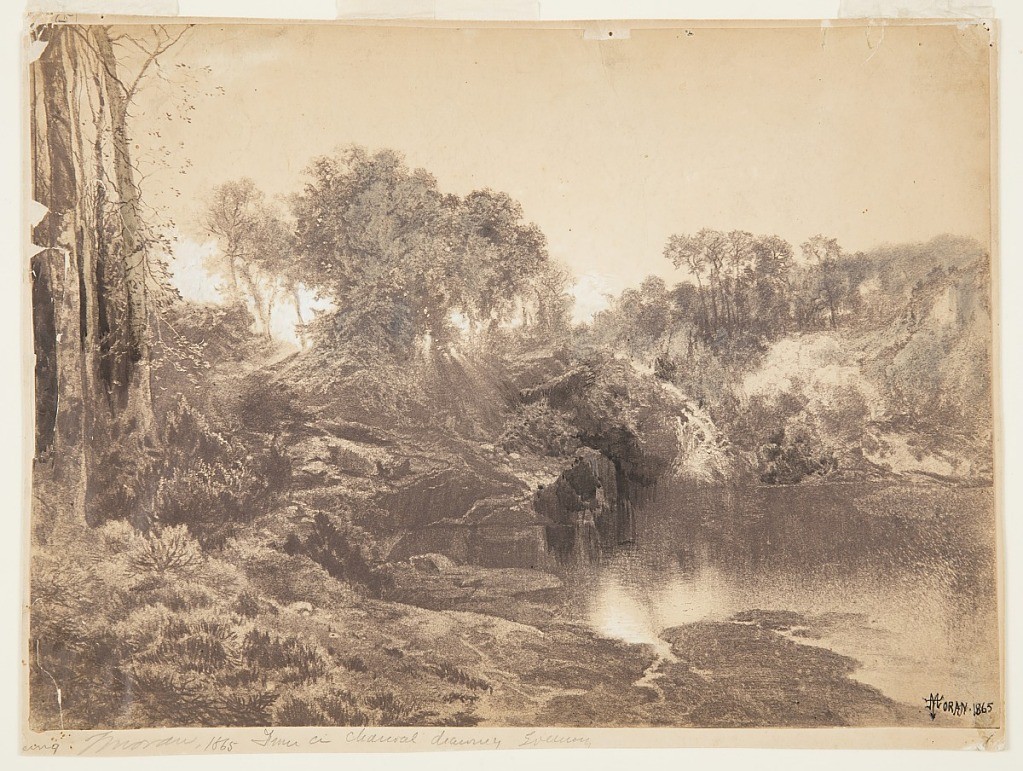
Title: Evening
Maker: Thomas Moran, American, b. Britain, 1837–1926
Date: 19th century
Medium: Charcoal, white chalk over photograph printed on cream machine laid paper
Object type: Photograph
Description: Trees, shrubs, other vegetation, and small cliffs surround a body of water.